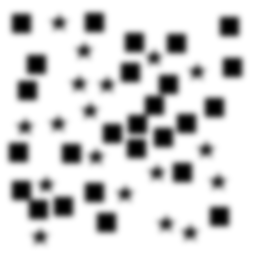
Squares: 26
Triangles: 0
Stars: 18
Total shapes: 44